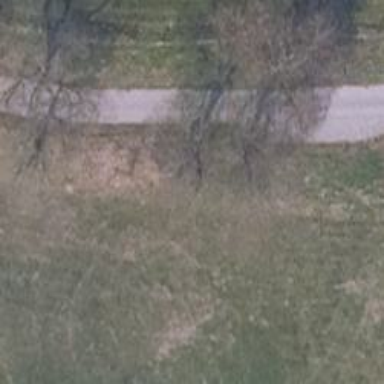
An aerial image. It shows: Row of trees in natural setting.